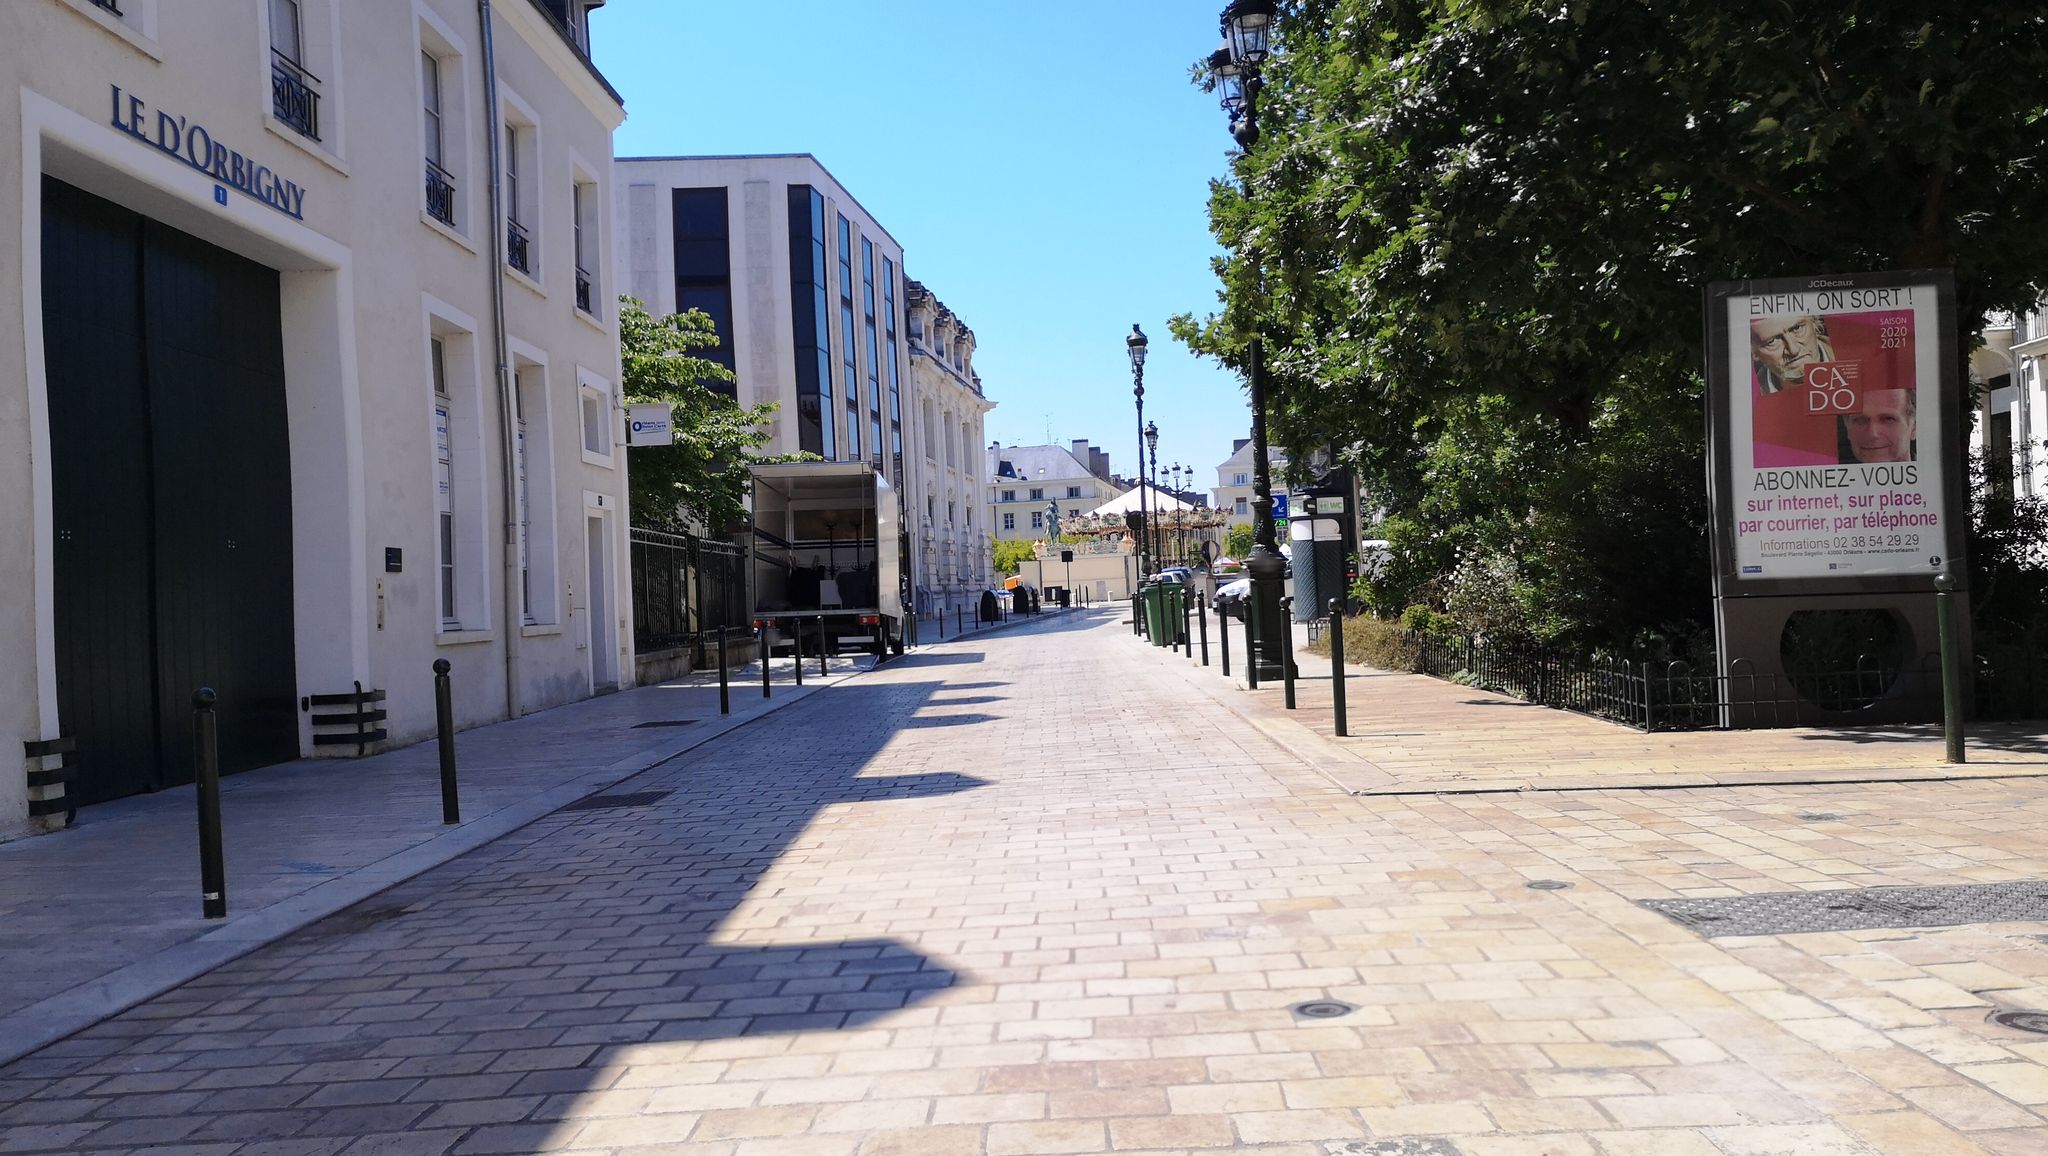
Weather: clear
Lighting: day
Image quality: good
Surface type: walking surface
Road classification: residential
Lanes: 1
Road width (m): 5
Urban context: urban centre
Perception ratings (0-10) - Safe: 8.38, Lively: 9.24, Beautiful: 7.92, Boring: 4.24, Depressing: 4.22, Wealthy: 8.32